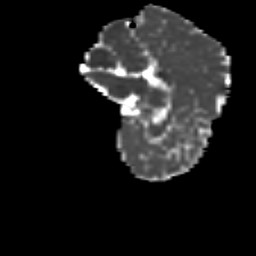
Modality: MD
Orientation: sagittal
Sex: female
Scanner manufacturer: siemens
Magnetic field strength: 3 T
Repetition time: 5 s
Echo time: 0.071 s